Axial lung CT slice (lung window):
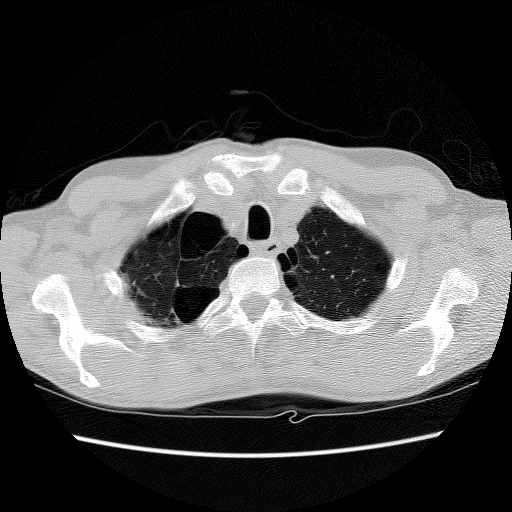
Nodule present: no